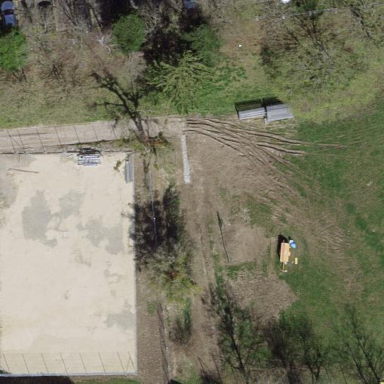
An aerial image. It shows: Basketball court located in leisure land pitch.